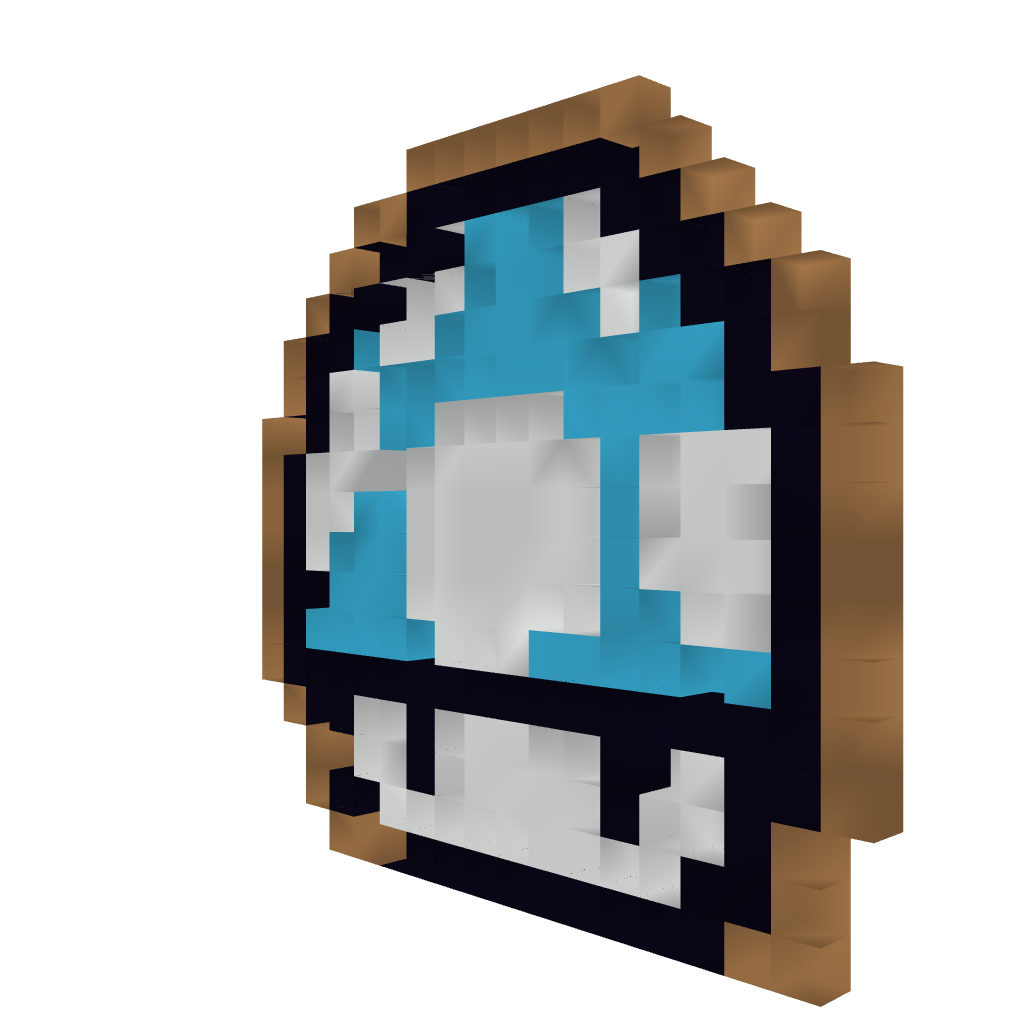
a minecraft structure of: Super Mario Blue Mushroom